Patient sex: F
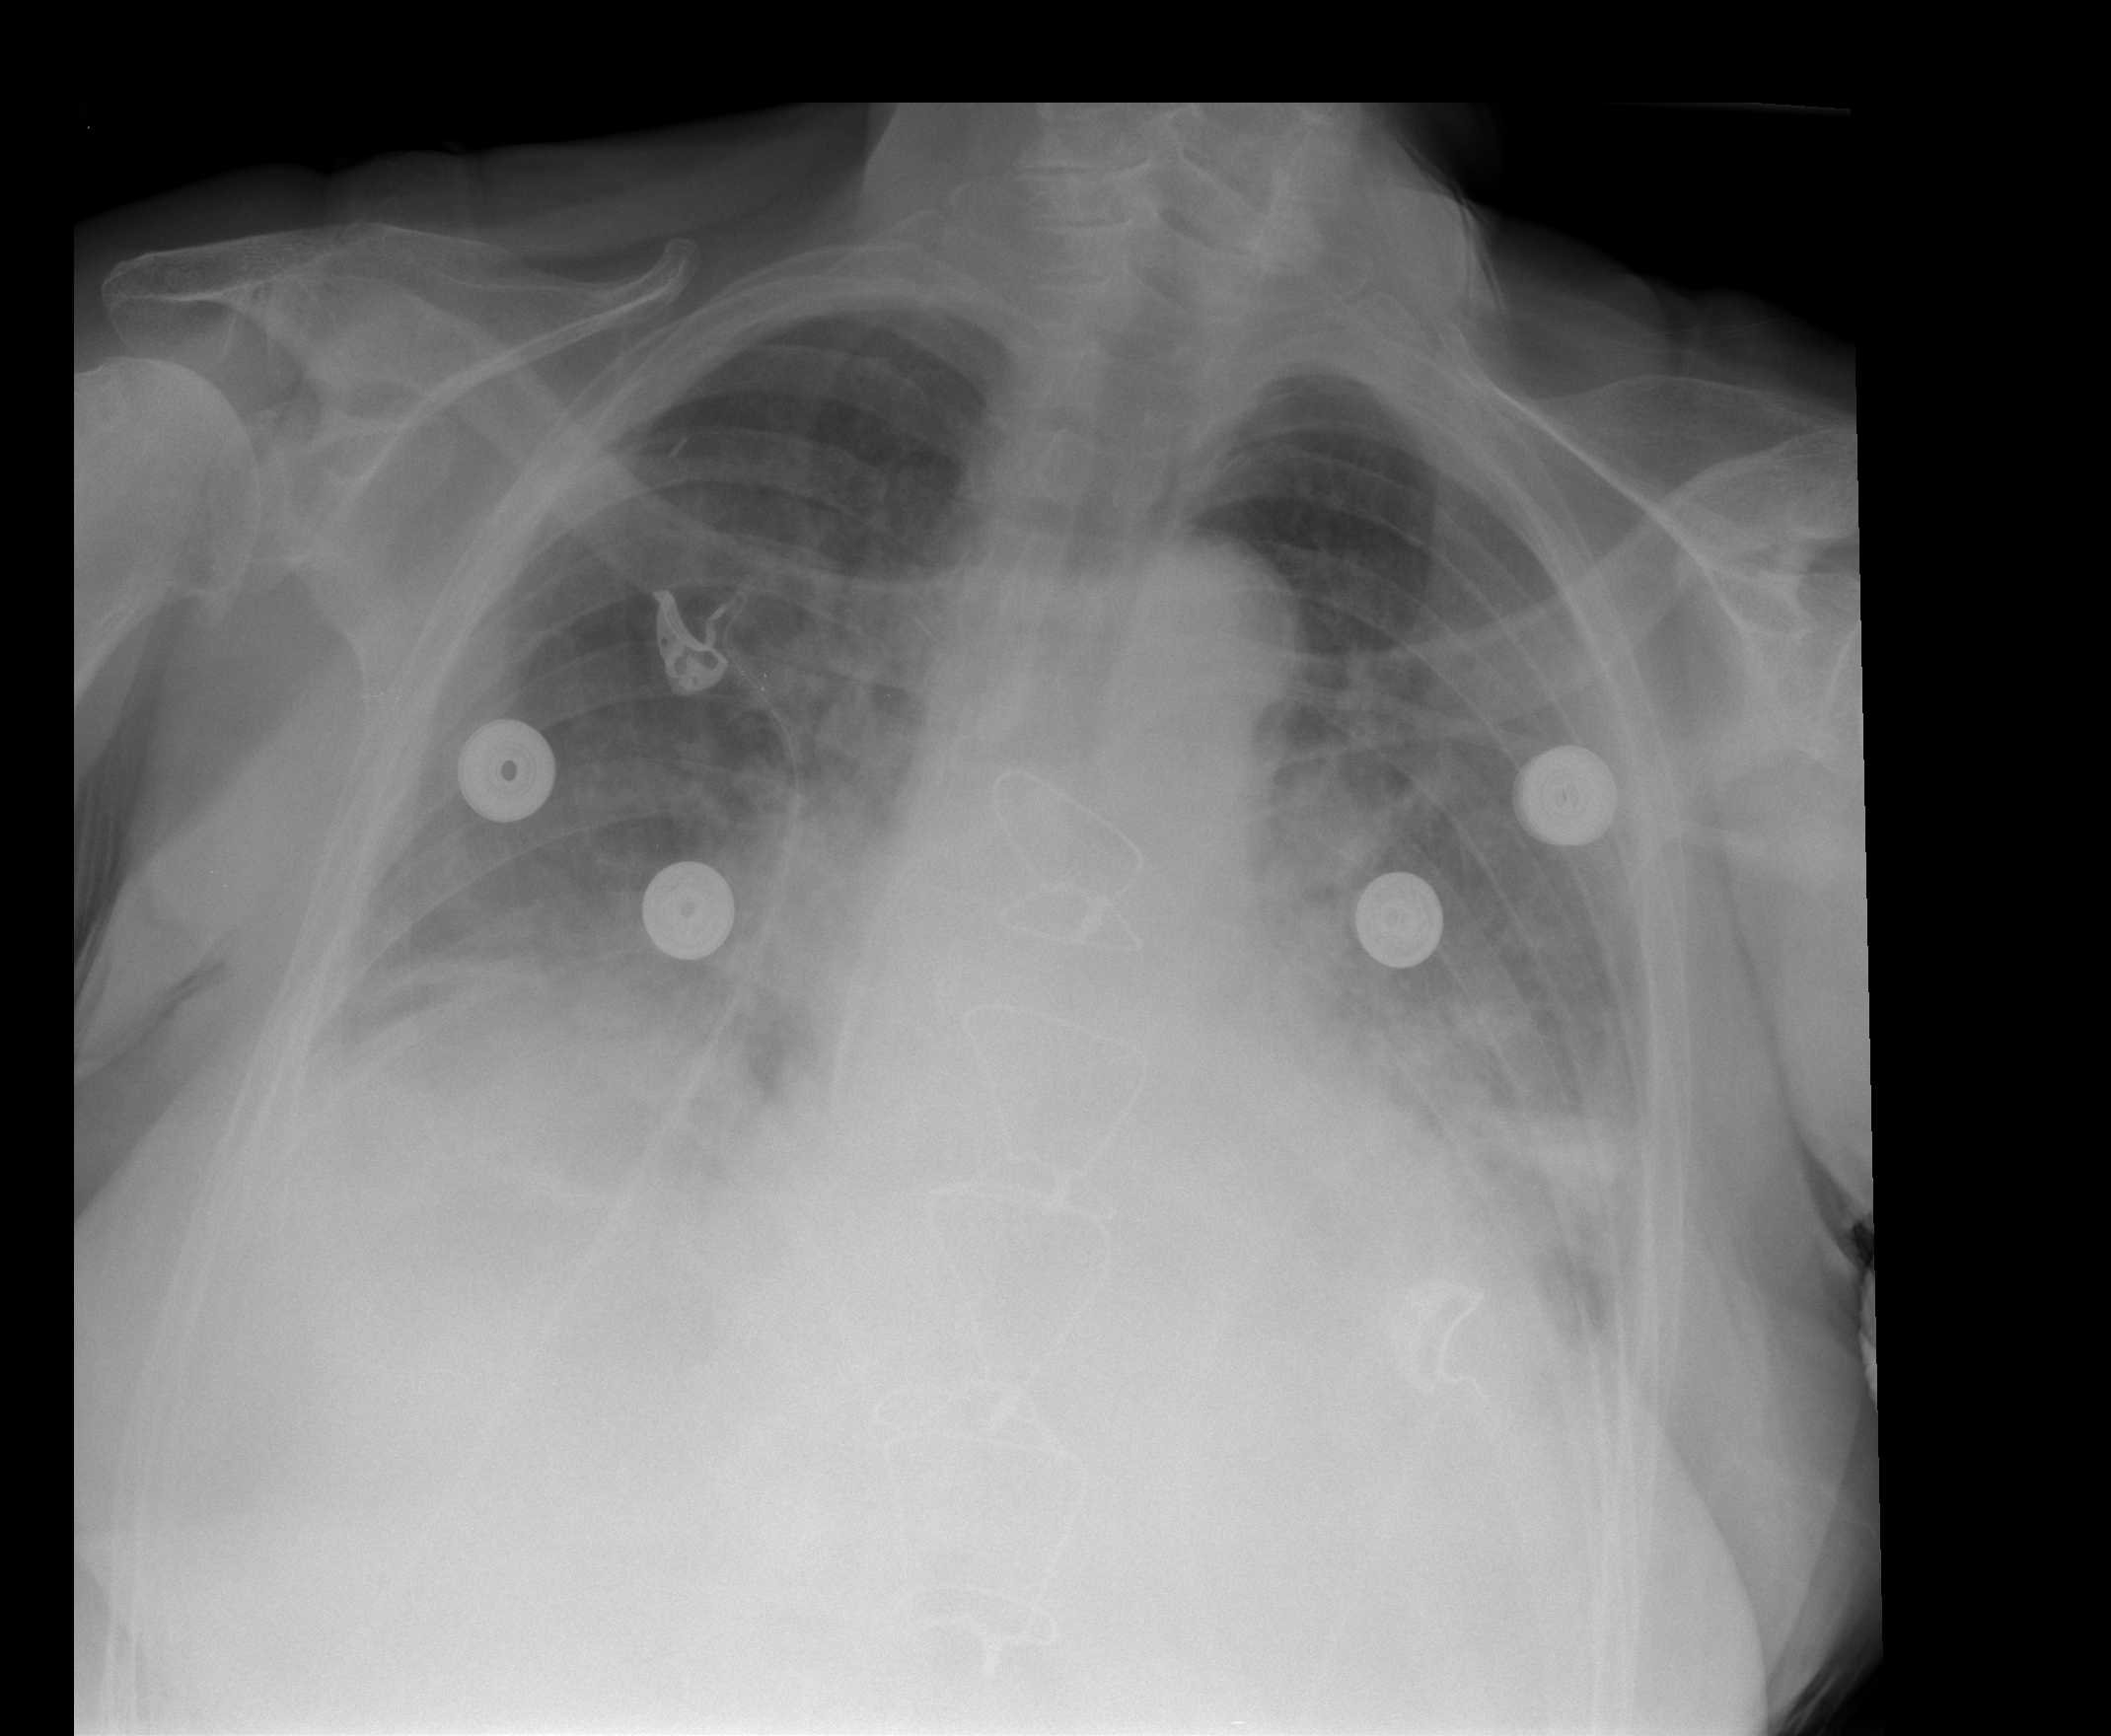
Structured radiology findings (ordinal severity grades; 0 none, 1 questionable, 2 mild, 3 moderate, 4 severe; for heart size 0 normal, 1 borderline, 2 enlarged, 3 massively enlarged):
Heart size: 2
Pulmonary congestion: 2
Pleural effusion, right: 2
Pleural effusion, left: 2
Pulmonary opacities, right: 2
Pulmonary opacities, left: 2
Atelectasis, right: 2
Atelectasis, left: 2